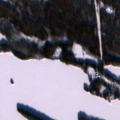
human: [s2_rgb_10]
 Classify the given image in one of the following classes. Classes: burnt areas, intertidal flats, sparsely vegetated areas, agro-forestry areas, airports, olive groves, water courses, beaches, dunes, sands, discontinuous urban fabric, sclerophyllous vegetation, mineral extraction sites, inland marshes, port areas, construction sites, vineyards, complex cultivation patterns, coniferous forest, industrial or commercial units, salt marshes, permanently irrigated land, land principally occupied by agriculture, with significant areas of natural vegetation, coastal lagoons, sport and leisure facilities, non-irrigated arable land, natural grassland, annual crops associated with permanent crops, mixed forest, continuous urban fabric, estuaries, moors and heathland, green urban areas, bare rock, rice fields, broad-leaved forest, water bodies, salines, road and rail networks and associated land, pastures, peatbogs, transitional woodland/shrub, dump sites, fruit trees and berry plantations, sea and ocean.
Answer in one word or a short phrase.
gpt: coniferous forest, water bodies